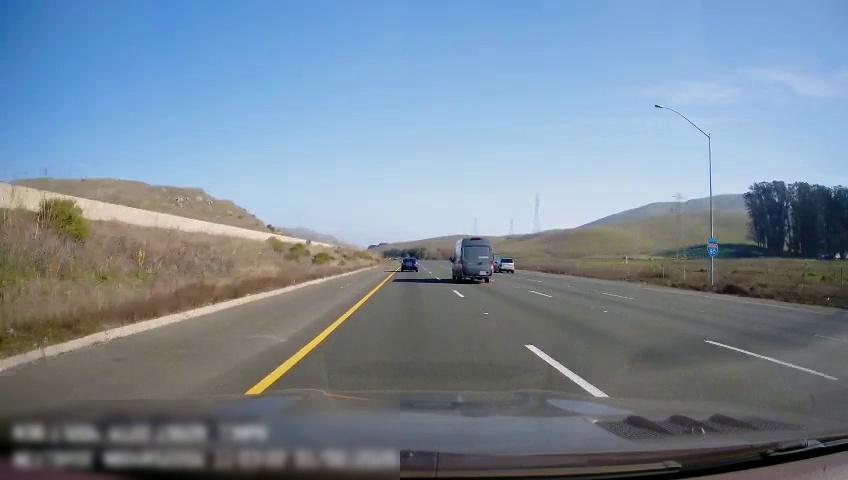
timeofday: Day
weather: Sunny
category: Drivable Space
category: Vehicles | Car
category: Vehicles | Car
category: Vehicles | Van
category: Lanes | Alternate Lane
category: Lanes | Alternate Lane
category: Lanes | Alternate Lane
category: Lanes | Current Lane
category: Lanes | Alternate Lane
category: Traffic | Signs